Question: I have the limits set on my axes, but the graph still displays outside of that range. I have the limits of the x axis set from 0.01 to 100, and I'd like the graph to stop right at these values, yet it still has space before and after them. Is there a way to change this?
'''
plot<-ggplot(Data, aes(x = Percent, y = Depth, colour = Wavelength)) +
geom_point() + scale_y_reverse(breaks = c(0,5,10,15,20,25,30),
limits = c(30, 0))
plot + scale_x_continuous(trans = "log", breaks = c(100,10,1,0.1,0.01),
labels = scales::comma, limits = c(0.01, 100))
'''

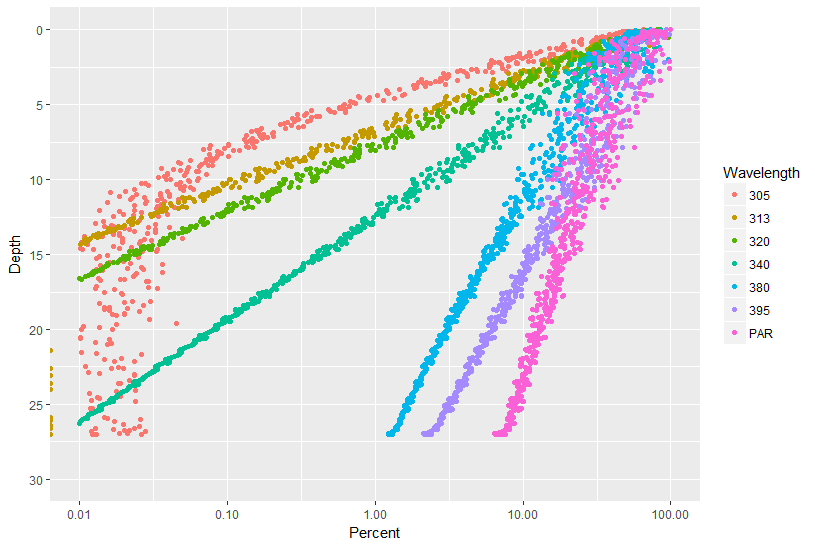
Answer: you could use '+ xlim(0.01, 100)' which removes data points outside the given range.